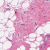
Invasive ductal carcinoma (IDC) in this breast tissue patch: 0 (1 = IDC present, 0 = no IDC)